Aerial crown-view tile of a tropical tree (Barro Colorado Island, Panama), acquired 20250818:
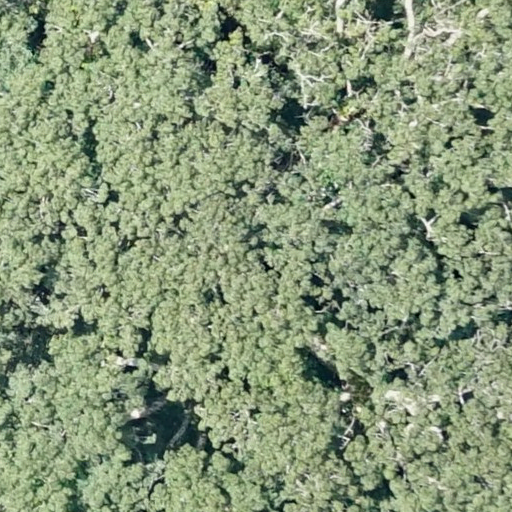
Species: Ceiba pentandra
GBIF accepted scientific name: Ceiba pentandra
Crown area: 1212.123 m²